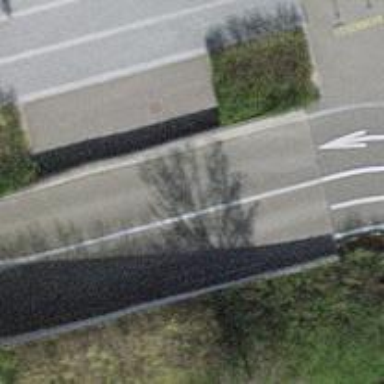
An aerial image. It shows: Bicycle parking facility.